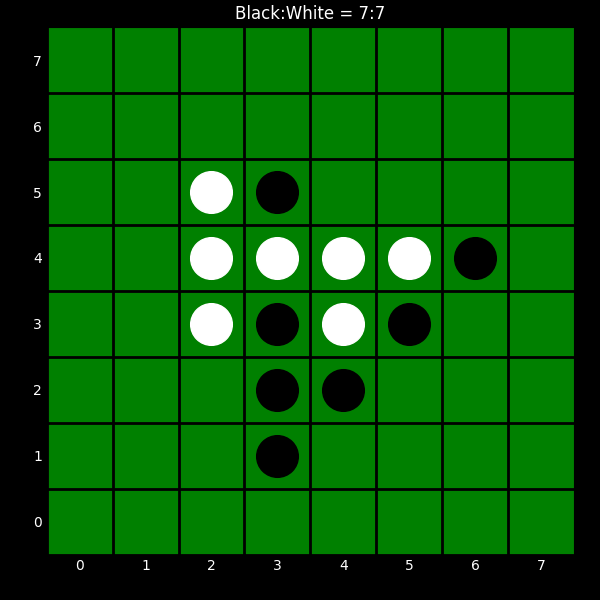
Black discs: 7
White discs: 7